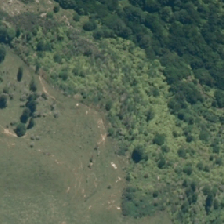
Land cover: broadleaved_indigenous_hardwood